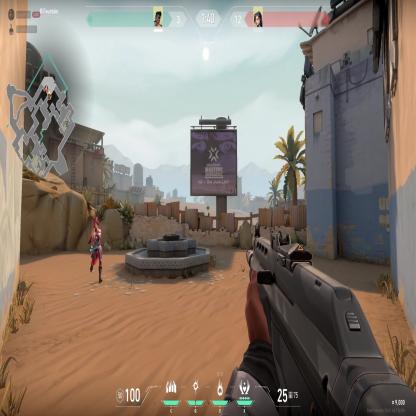
Label: enemy